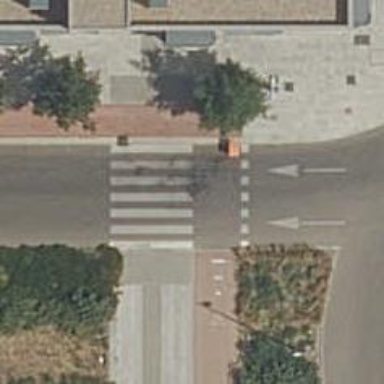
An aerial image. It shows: Zebra crossing on the road.